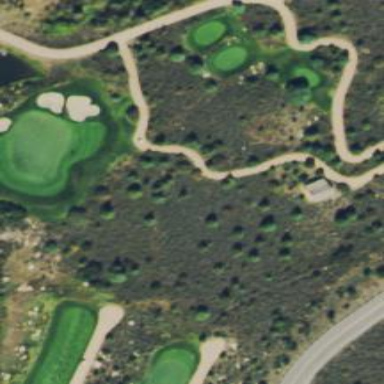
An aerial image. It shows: Rough area on grassy golf course.